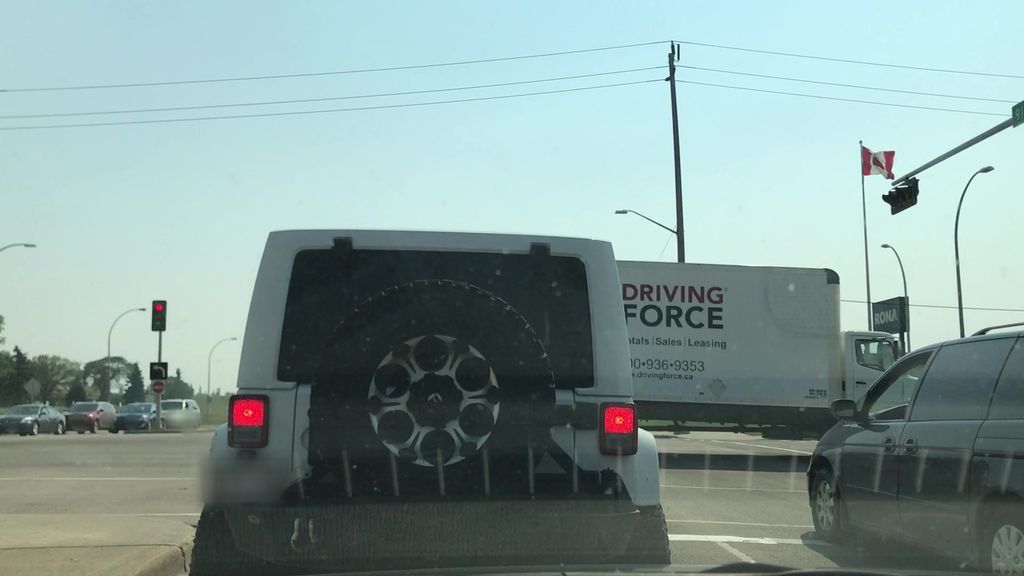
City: edmonton